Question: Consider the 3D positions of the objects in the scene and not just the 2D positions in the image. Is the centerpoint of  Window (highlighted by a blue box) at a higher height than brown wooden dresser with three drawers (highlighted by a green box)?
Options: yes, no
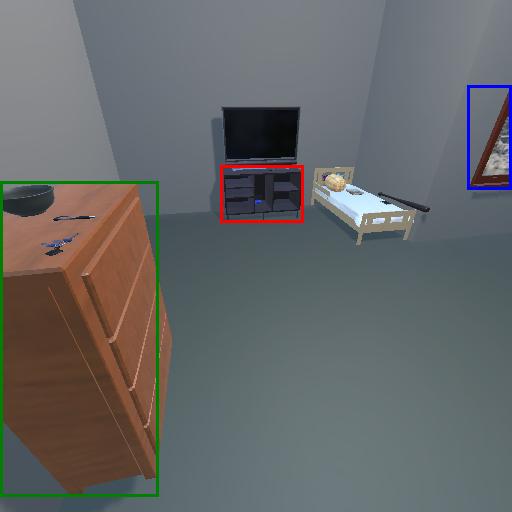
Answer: yes